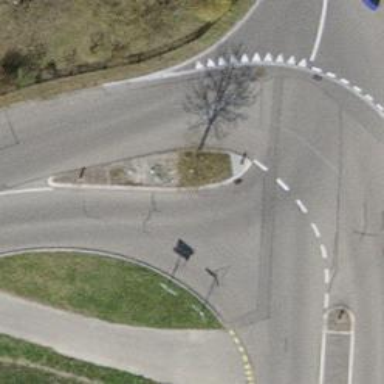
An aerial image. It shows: Traffic calming island.